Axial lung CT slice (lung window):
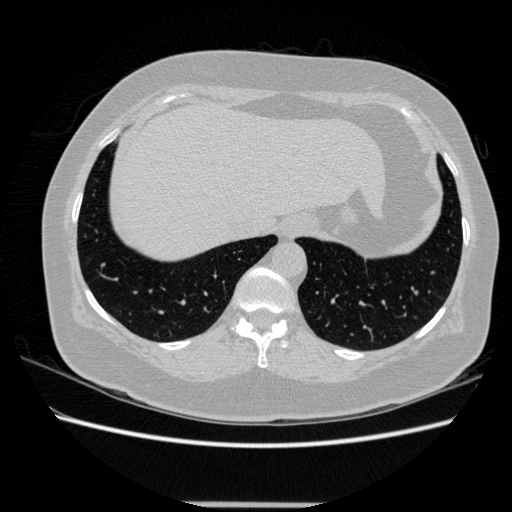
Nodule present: no